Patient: sex M, age 29
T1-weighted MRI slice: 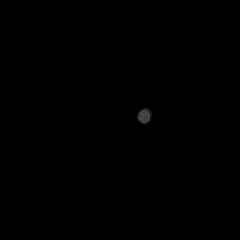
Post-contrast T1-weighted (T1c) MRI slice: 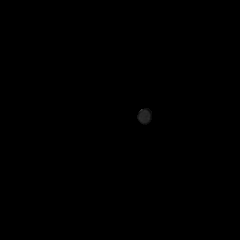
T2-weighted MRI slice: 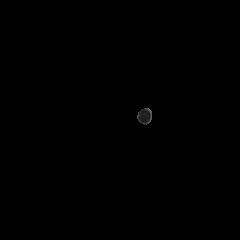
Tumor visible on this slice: no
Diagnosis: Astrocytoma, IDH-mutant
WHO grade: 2